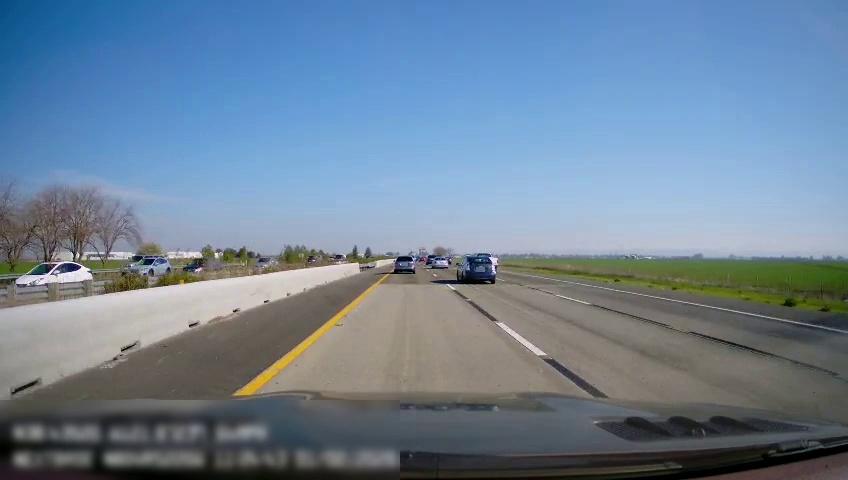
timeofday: Day
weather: Sunny
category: Drivable Space
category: Vehicles | Car
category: Vehicles | Car
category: Vehicles | Van
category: Vehicles | SUV
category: Vehicles | Truck
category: Vehicles | Car
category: Vehicles | Truck
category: Vehicles | Car
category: Vehicles | Car
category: Vehicles | SUV
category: Lanes | Current Lane
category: Lanes | Current Lane
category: Lanes | Alternate Lane
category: Lanes | Alternate Lane